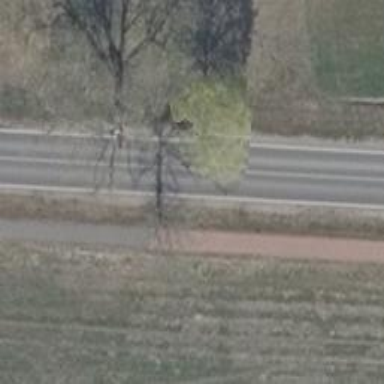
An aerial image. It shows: Beautiful avenue lined with deciduous broadleaved trees.